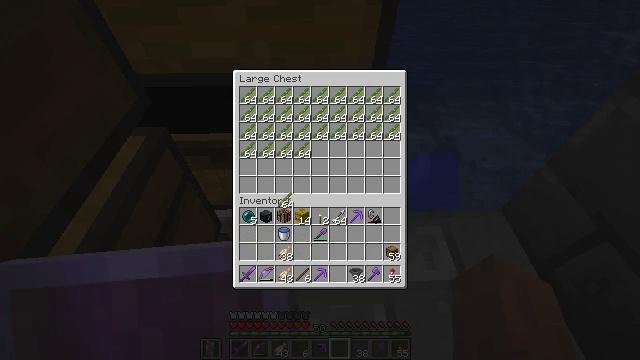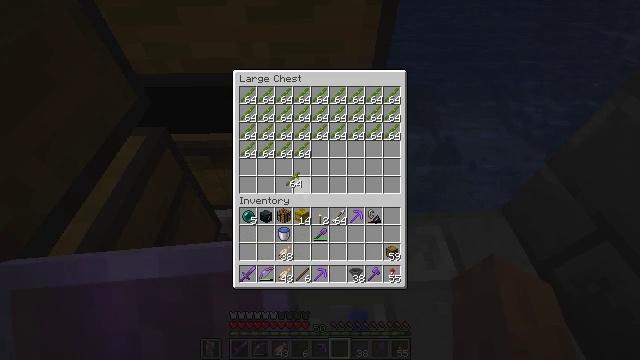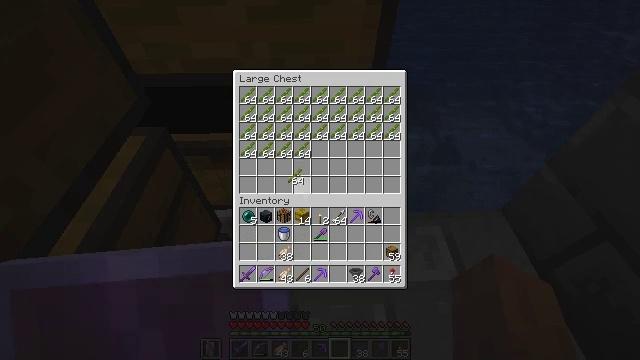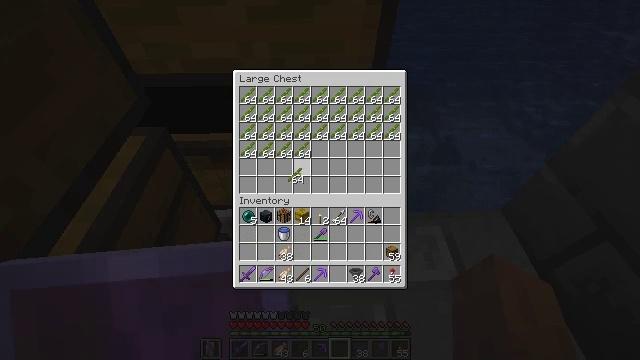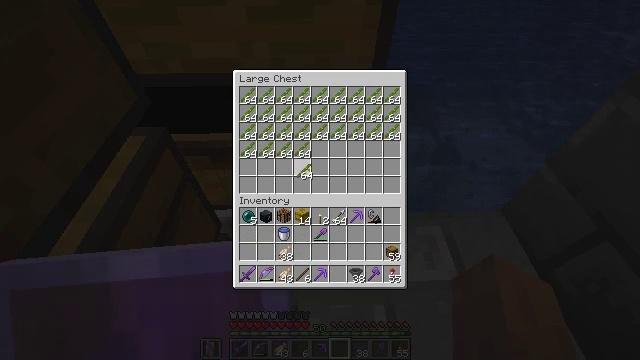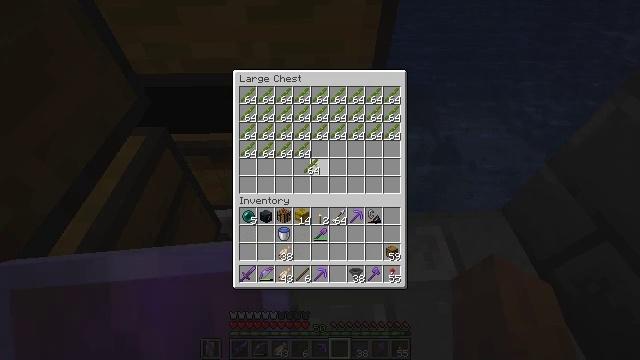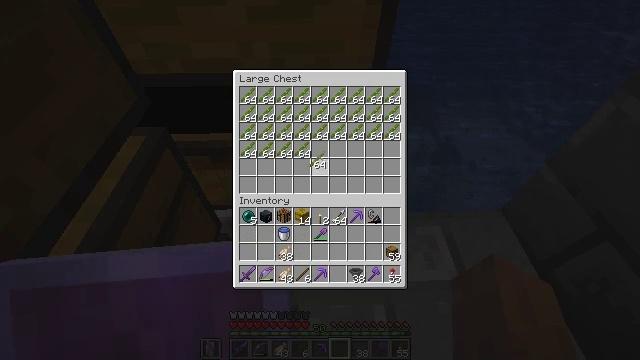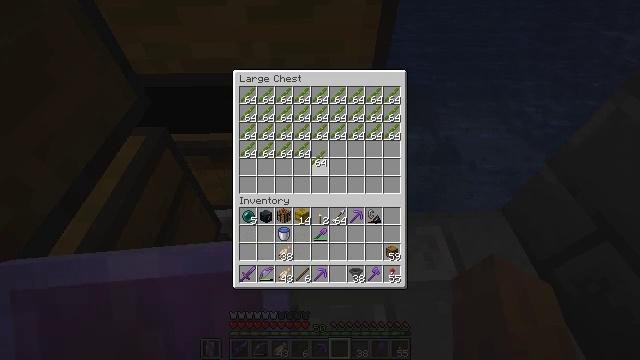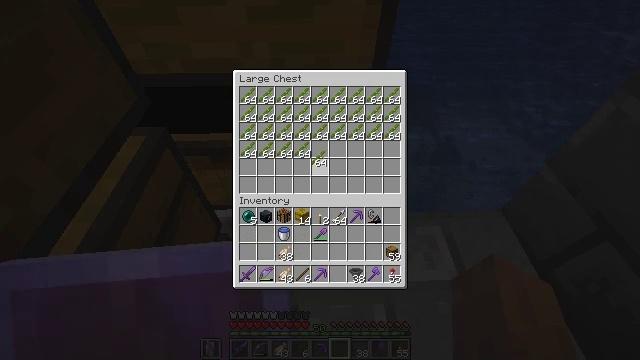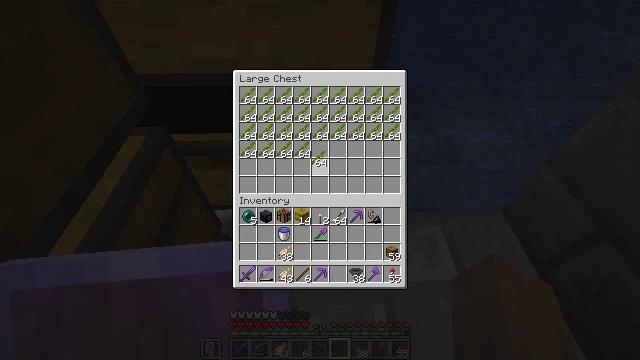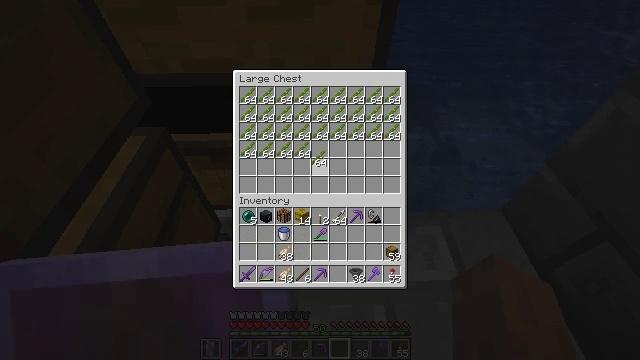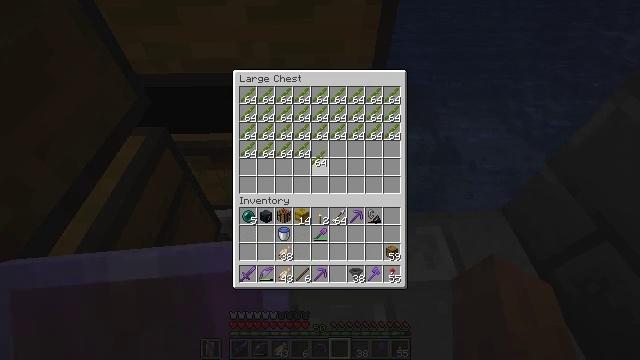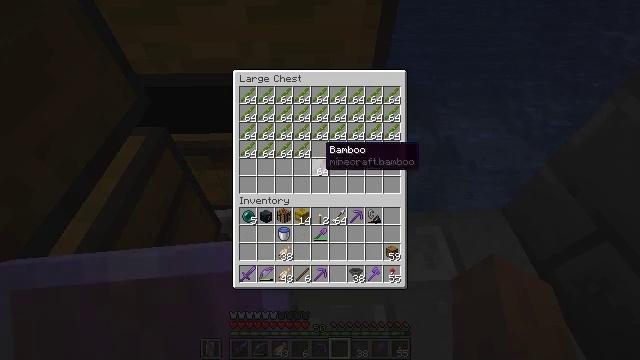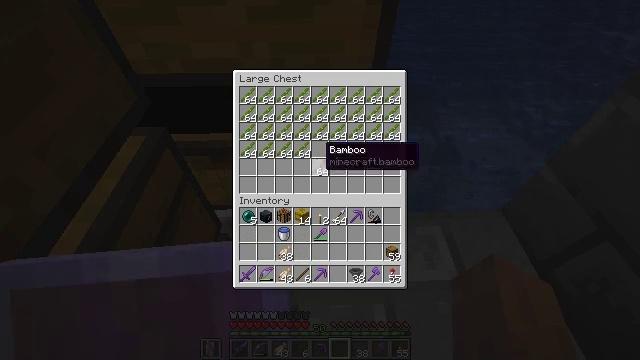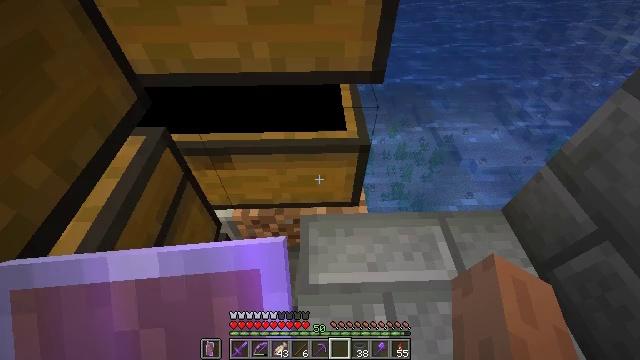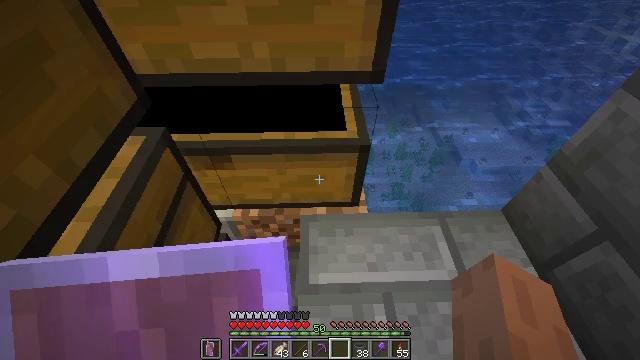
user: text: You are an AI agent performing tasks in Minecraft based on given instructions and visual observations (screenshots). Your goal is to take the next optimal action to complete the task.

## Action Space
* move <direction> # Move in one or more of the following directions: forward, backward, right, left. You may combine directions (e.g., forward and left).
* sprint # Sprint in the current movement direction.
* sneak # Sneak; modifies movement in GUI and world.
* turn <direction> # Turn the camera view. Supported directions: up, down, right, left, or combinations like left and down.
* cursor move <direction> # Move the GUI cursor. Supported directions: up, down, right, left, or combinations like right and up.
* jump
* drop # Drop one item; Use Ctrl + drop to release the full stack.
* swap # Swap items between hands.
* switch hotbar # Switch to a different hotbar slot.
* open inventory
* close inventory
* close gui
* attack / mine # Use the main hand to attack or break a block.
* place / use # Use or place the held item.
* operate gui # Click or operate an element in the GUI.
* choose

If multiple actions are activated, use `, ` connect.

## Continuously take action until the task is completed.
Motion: motion action
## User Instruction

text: Mine the chest to collect it.
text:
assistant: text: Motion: sneak, turn right and up
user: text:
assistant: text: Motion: no_op
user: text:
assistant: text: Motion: no_op
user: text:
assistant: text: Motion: turn right
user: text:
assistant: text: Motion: turn right
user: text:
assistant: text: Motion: no_op
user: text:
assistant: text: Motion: no_op
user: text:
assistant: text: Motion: no_op
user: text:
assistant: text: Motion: attack / mine
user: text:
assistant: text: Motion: attack / mine
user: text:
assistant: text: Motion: attack / mine
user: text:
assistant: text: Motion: no_op
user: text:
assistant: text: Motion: no_op
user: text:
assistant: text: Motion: no_op
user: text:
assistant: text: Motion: no_op
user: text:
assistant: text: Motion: no_op
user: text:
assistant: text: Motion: turn left
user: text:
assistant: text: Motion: turn left and down
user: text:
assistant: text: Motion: turn left and down
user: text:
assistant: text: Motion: turn left and down
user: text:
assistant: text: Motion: turn left and down
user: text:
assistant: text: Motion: no_op
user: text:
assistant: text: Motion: no_op
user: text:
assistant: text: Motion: no_op
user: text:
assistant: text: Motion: no_op
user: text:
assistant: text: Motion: no_op
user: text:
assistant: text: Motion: turn up
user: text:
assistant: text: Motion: turn up
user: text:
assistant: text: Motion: turn up
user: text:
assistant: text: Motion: no_op